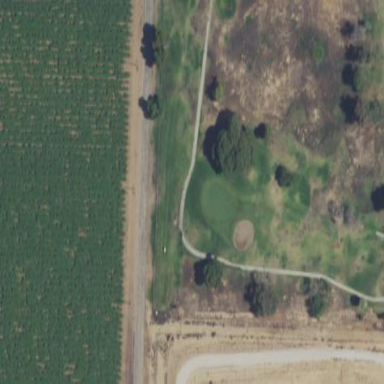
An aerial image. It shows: Golf fairway in the image.